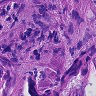
Metastatic tissue present: yes